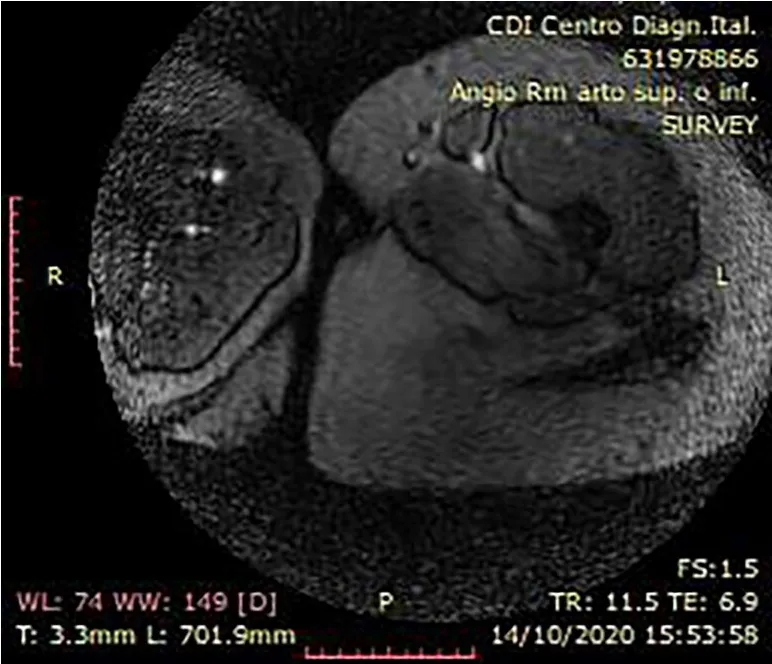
Preoperative MRI.
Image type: radiology (mri)